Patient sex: M
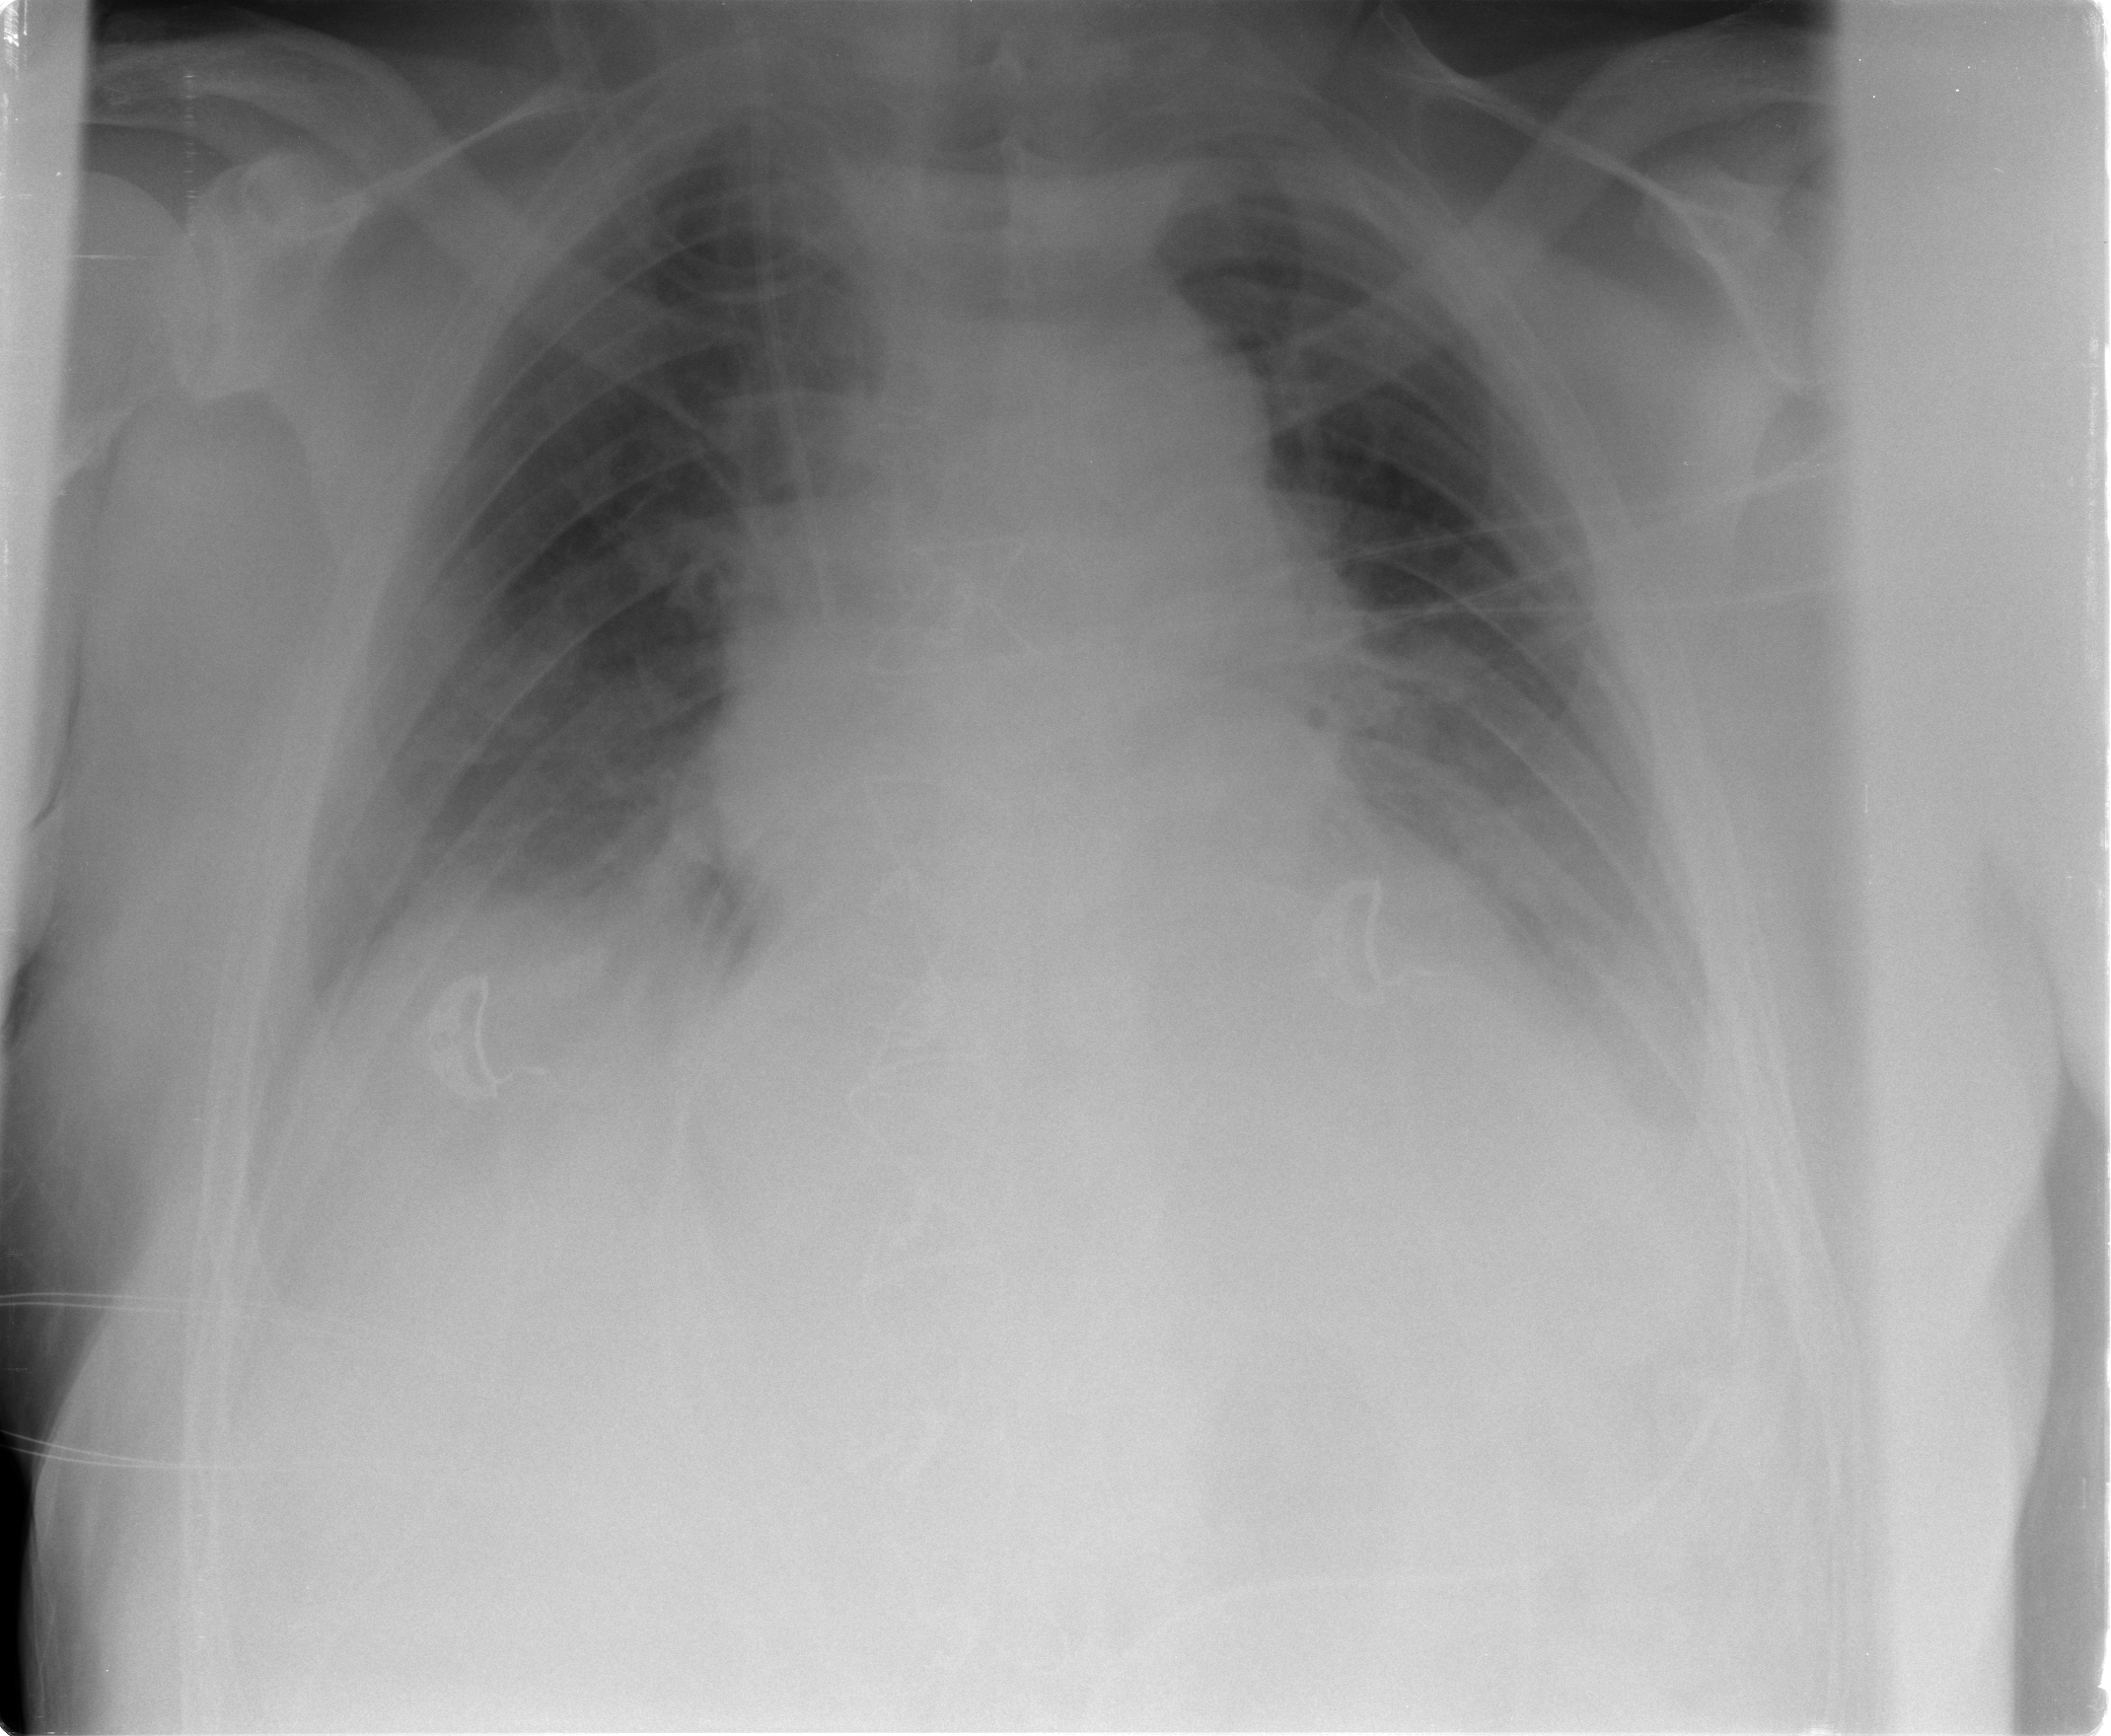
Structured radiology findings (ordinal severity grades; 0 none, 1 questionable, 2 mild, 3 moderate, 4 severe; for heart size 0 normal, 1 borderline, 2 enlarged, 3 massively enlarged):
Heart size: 2
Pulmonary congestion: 0
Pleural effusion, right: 2
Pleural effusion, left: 2
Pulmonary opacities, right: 0
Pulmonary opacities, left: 0
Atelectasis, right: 2
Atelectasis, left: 2